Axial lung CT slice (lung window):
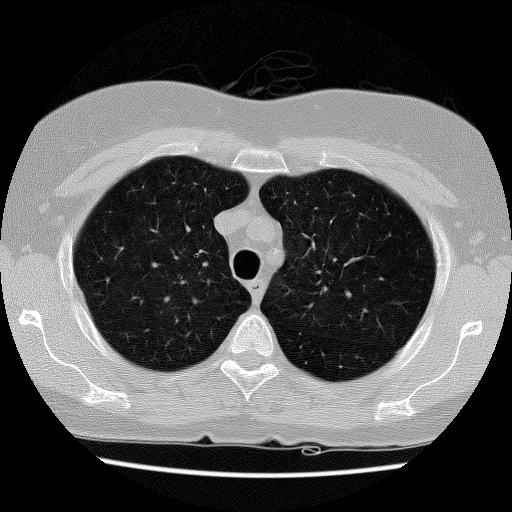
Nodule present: no